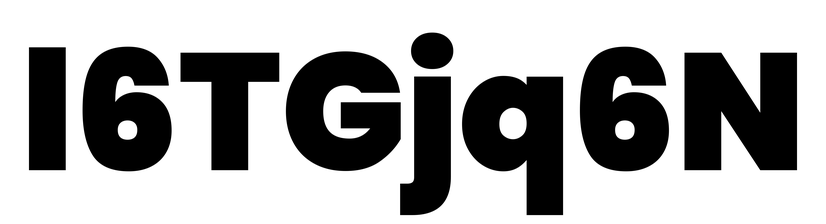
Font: Poppins-Black